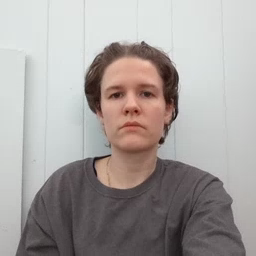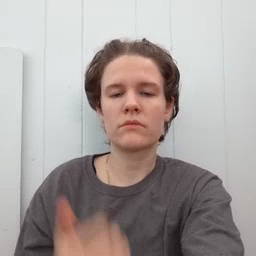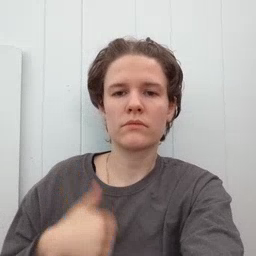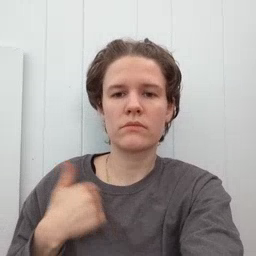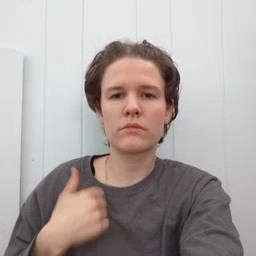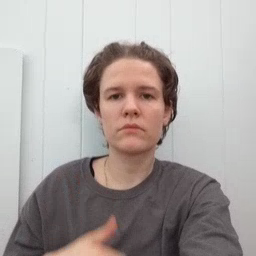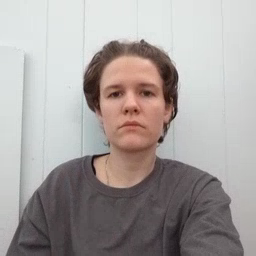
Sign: bath